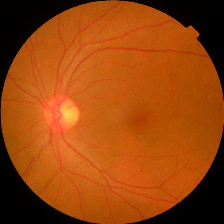
Diabetic retinopathy grade: No DR